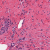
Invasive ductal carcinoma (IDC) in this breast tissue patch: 0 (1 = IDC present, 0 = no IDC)